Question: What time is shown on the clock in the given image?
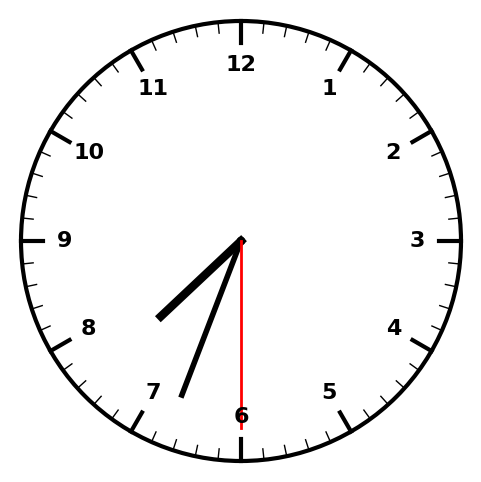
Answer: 07:33:30